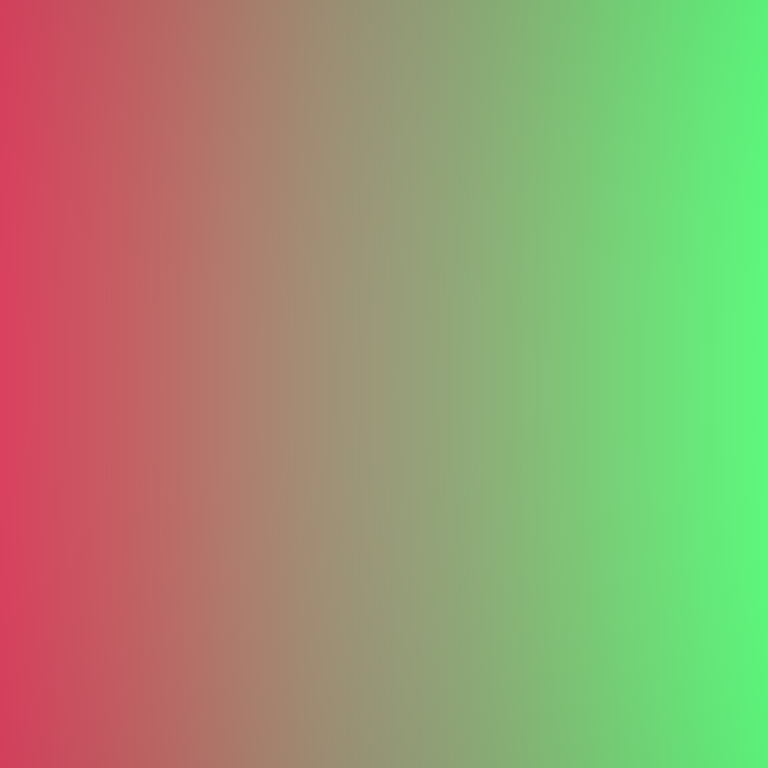
Abstract light effect, smooth gradient from red to green, calm atmosphere, soft blend, no room, no furniture, no objects.